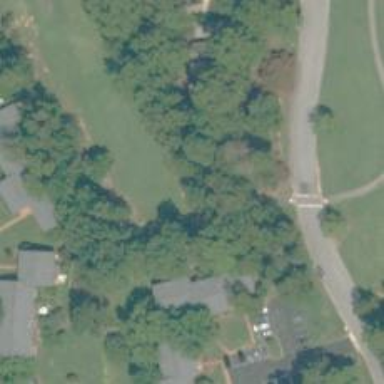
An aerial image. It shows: Service road with grade1 track surface. It resembles golf cart path.